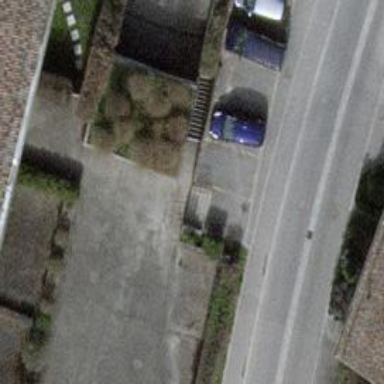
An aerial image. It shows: Set of steps on the road.